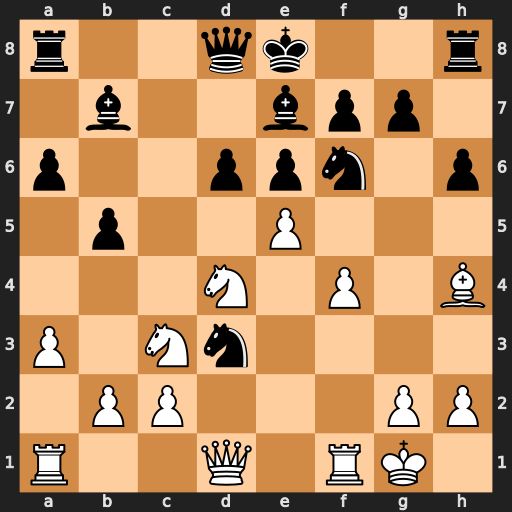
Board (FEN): r2qk2r/1b2bpp1/p2ppn1p/1p2P3/3N1P1B/P1Nn4/1PP3PP/R2Q1RK1
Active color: w
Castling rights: kq
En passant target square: -
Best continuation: exf6 Nxb2 fxe7 Qb6 Qd2